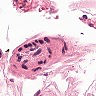
Metastatic tissue present: no